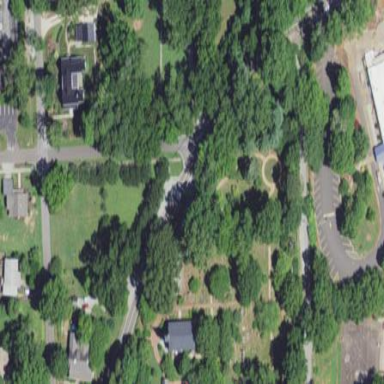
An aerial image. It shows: Cemetery.